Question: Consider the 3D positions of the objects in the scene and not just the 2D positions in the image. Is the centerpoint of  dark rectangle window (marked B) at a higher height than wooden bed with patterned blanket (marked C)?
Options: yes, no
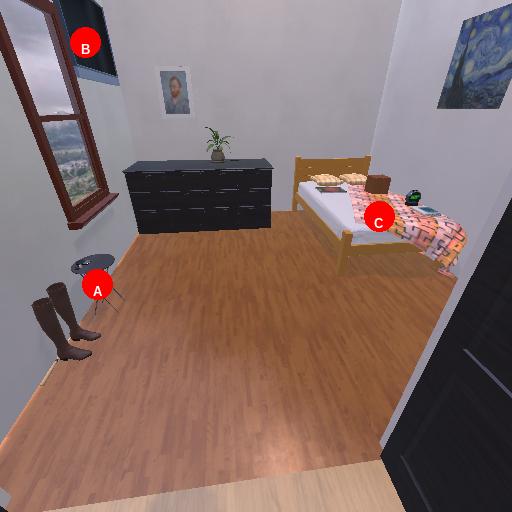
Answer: yes